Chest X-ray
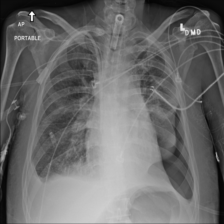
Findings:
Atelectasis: negative
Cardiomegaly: negative
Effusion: positive
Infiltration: negative
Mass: negative
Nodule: negative
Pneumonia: negative
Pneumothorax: positive
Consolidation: negative
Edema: negative
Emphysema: negative
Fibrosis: negative
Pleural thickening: negative
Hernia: negative